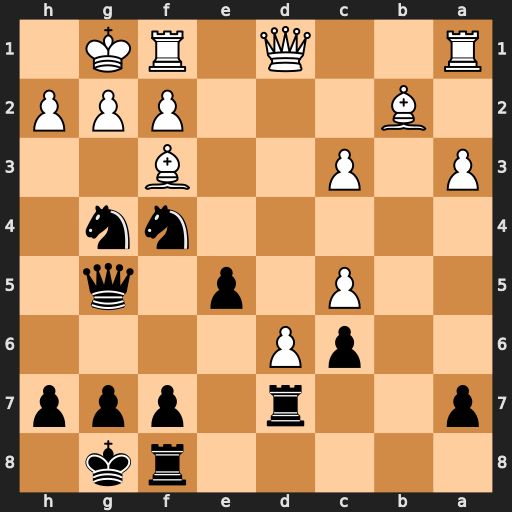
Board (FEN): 5rk1/p2r1ppp/2pP4/2P1p1q1/5nn1/P1P2B2/1B3PPP/R2Q1RK1
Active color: b
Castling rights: -
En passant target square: -
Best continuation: Nh3+ gxh3 Ne3+ Kh1 Nxd1